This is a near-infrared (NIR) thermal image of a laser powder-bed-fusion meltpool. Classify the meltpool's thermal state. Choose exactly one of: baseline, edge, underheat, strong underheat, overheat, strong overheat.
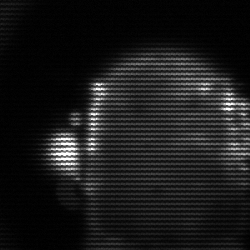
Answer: baseline